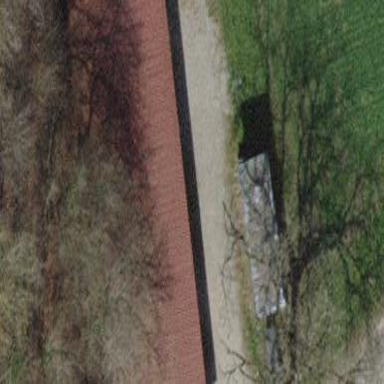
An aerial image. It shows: View of roof of building.